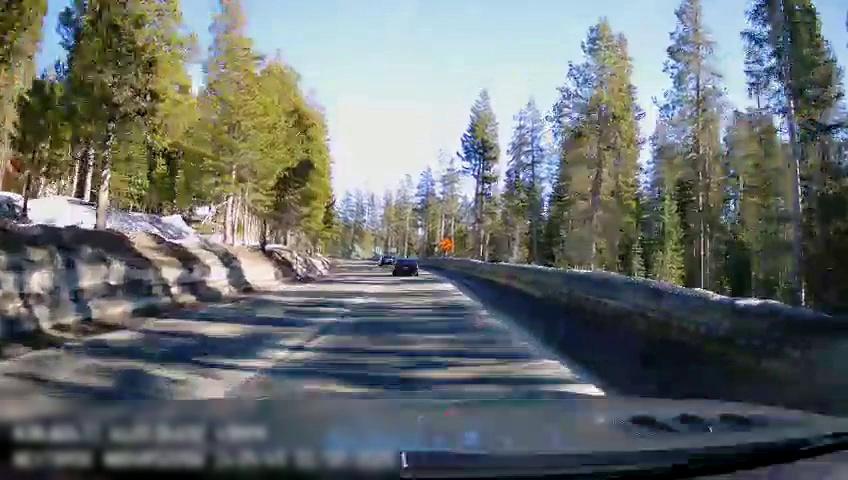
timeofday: Day
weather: Snowy
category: Drivable Space
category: Vehicles | Car
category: Vehicles | Car
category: Traffic | Signs